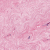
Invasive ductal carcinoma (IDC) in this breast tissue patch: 0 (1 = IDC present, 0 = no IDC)